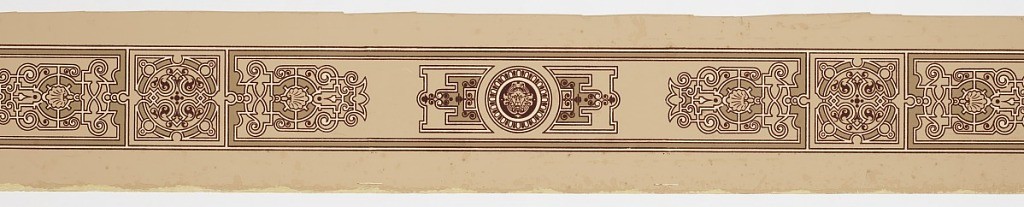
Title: Border
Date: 1800–1825
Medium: Block printed and flocked paper
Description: Border design in three shades of light brown distemper and one shade of darker brown flock. Symmetrical, sparse and etenuated strap-work patterns with shells and lion heads centering medallions in the pattern. Long horizontal rectangle with three groupings of strapwork alternates with square filled with centralized strapwork and foliage pattern.